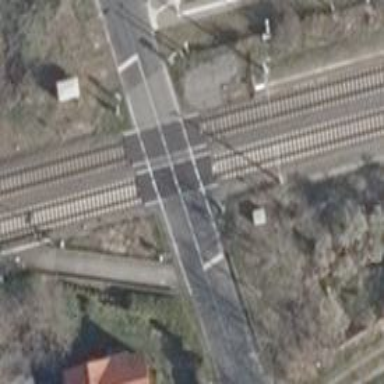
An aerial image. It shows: Railway track with contact line for electrification.